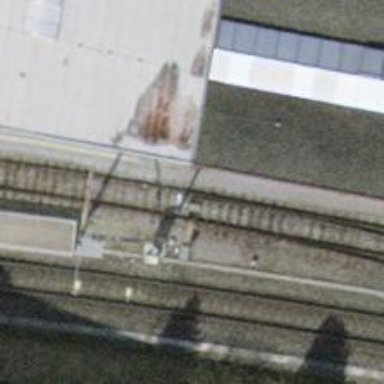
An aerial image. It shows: Railway switch.